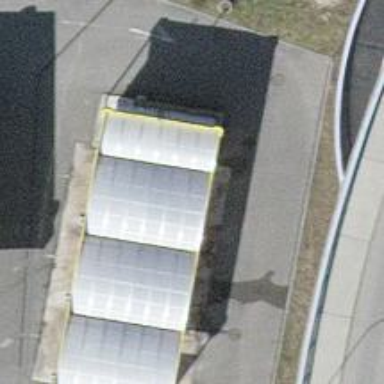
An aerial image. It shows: Car wash facility located under roof.